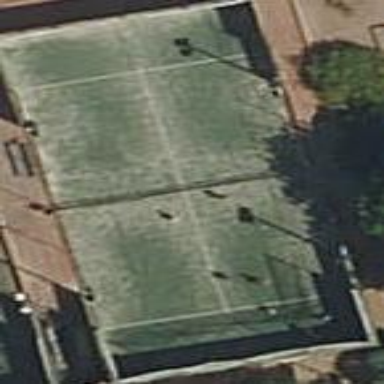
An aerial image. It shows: Tennis court on pitch.